Interaction volume radius: 5 \u00c5
Interaction volume height: 15 \u00c5
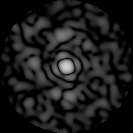
Disorder parameter: 0.7311